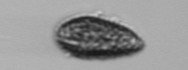
Label: Pseudochattonella_farcimen